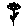
Label: flower